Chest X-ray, AP view. Patient: 39 years old, sex M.
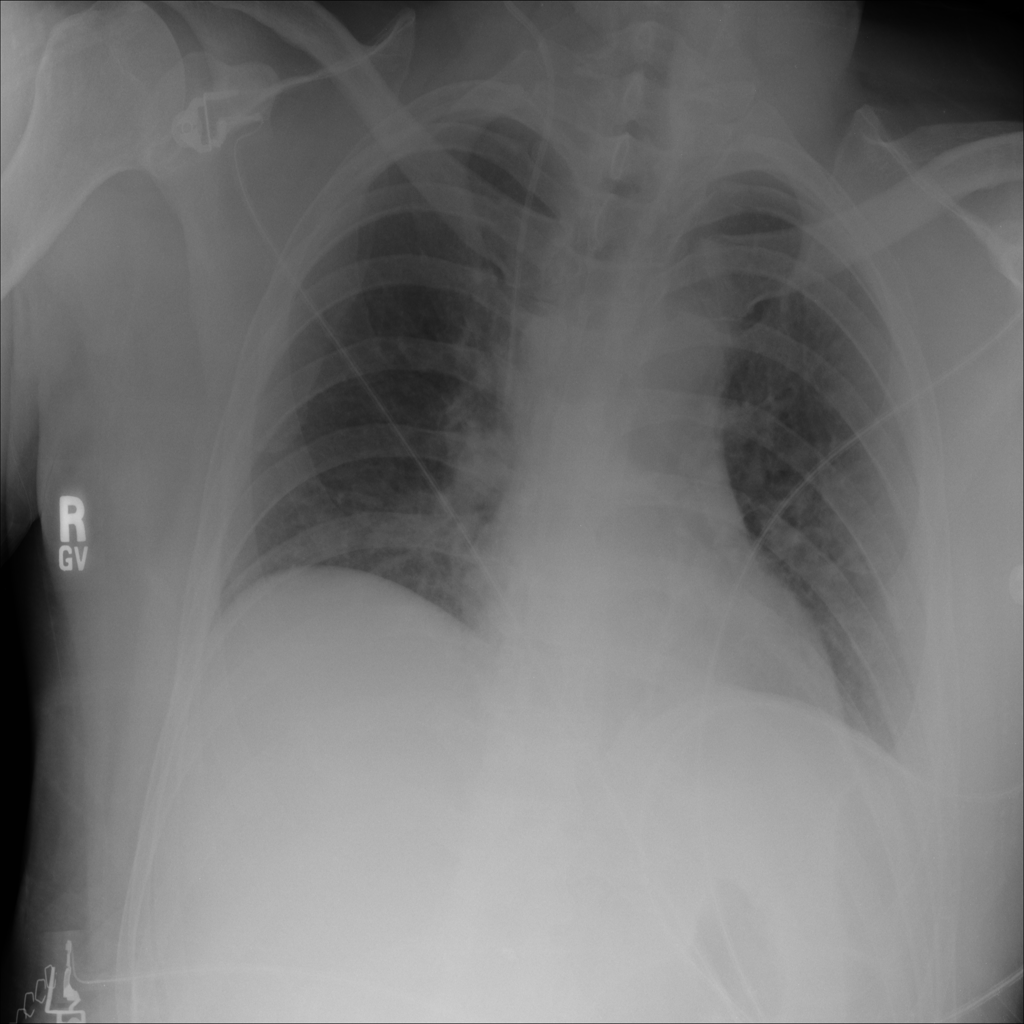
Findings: No Finding